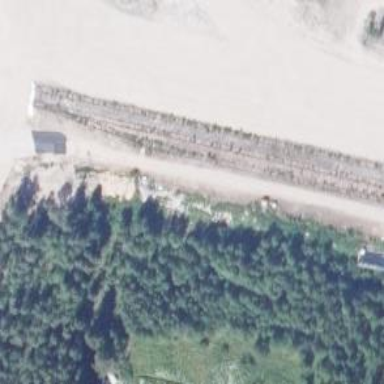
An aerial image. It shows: Wedge used for railway derailment.